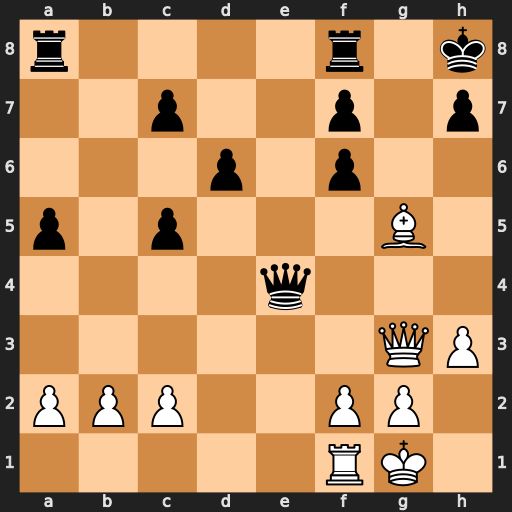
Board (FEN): r4r1k/2p2p1p/3p1p2/p1p3B1/4q3/6QP/PPP2PP1/5RK1
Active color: w
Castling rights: -
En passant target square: -
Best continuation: Bxf6#